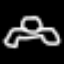
Label: frog